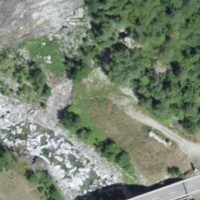
EUNIS habitat code: 23
Species observed at this site:
Sphaerophoria scripta